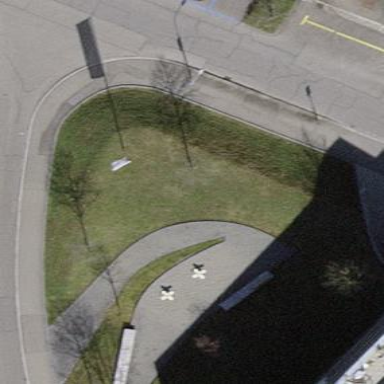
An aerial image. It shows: Pedestrian road.